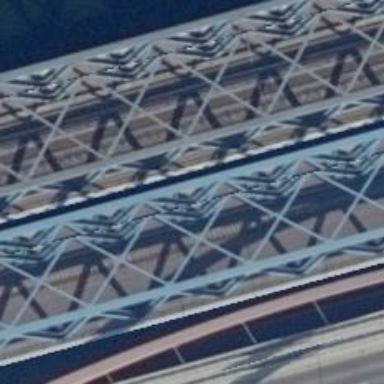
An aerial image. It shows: There is bridge in the image.